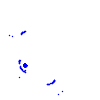
Particle: electron